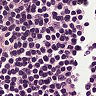
Metastatic tissue present: no